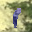
Label: 1